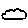
Label: cloud